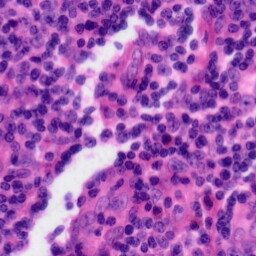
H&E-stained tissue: Tonsil